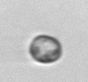
Label: nanoplankton_mix